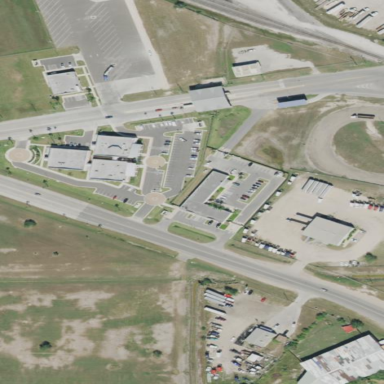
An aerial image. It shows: Police building.